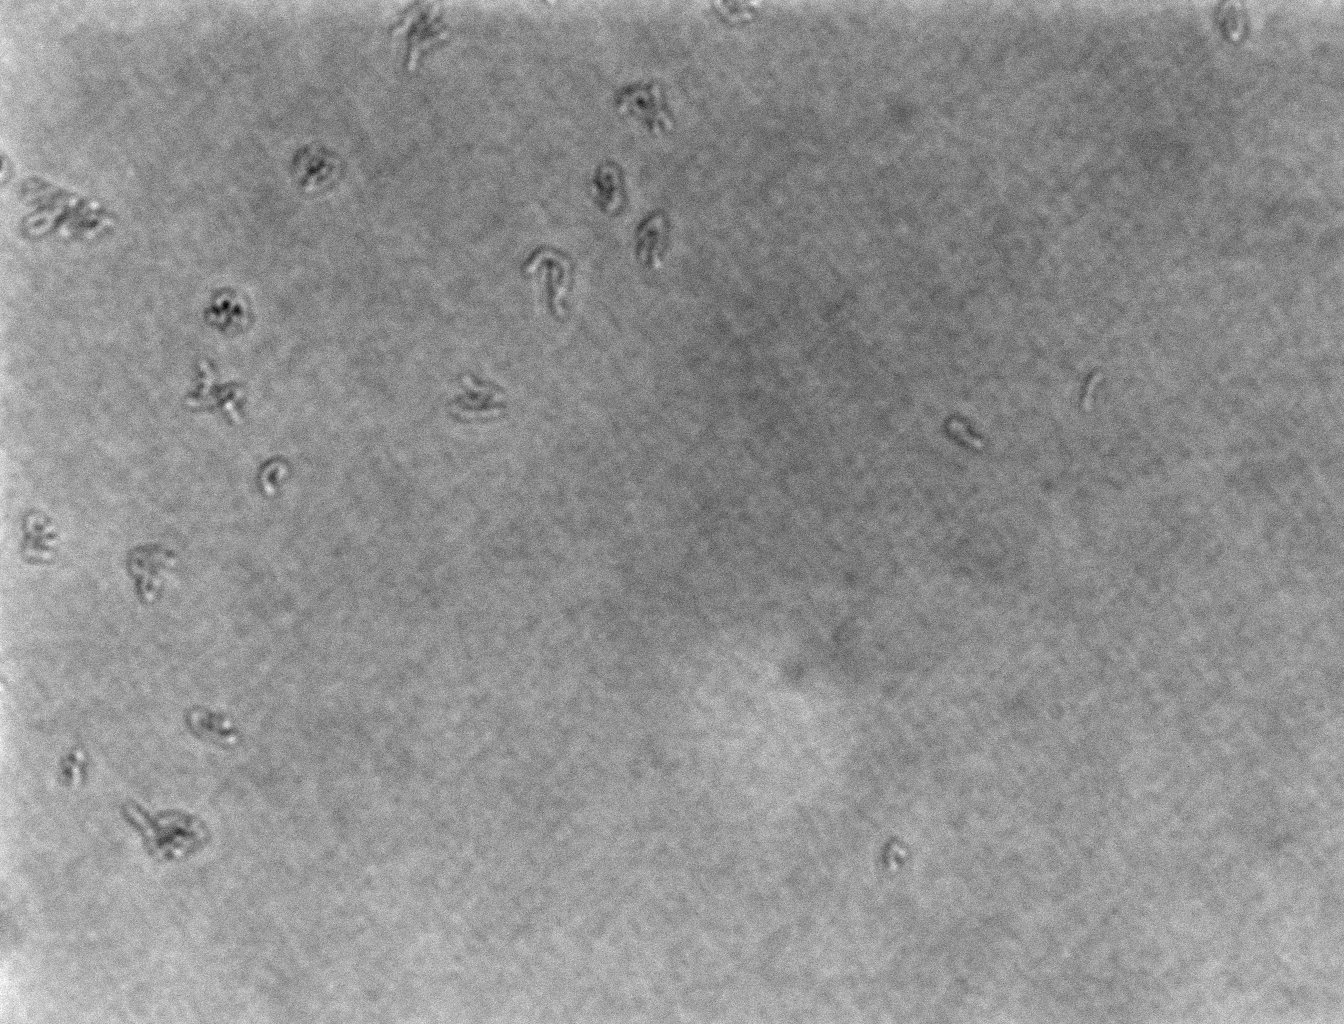
Brightfield microscopy, 60x objective, 3 h incubation